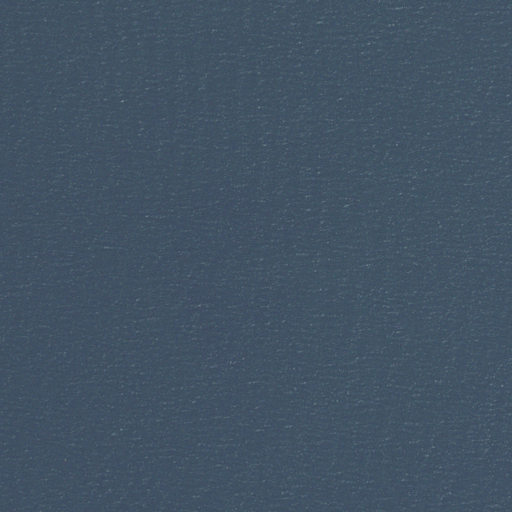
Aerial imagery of island in Massachusetts named North Ledge containing only open water